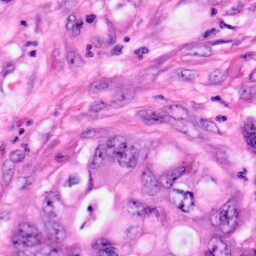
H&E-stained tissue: Pancreatic